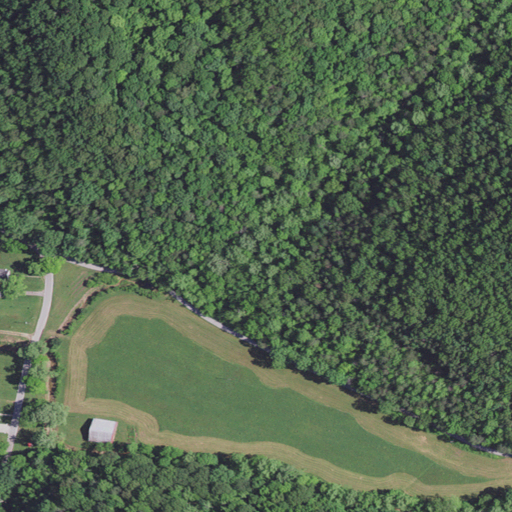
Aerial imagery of valley in Kentucky named Chimney Hollow containing deciduous forest, mixed forest, pasture, open development, and low intensity development